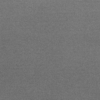
Label: dusty